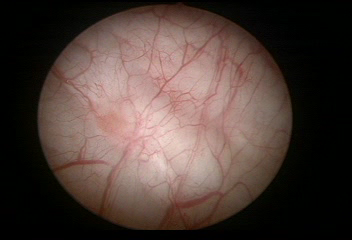
Modality: WLC
Class: Normal mucosa
Bladder cancer association: No